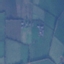
Land use / land cover class: Pasture